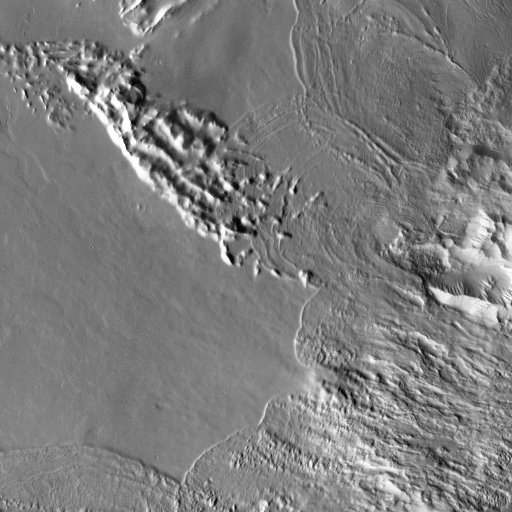
Crater classes present: Background, Buried